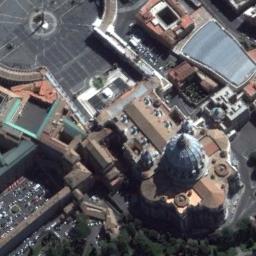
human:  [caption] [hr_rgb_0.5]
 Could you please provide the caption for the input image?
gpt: There is a church with a white circular roof on the open place next to some buildings .

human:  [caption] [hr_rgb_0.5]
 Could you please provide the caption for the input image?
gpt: This is a church with a circular square in the middle .

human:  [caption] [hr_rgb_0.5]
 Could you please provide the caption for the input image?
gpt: A cathedral with a brown roof  The main house in the middle of the church has a white round roof  There are many buildings around the church and roads with many cars .

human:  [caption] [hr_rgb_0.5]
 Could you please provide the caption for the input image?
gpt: The cross-shaped church with a circular pointed tower has a round yard .

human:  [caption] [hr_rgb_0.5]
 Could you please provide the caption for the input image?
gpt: There are many buildings near the church .